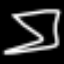
Label: hourglass